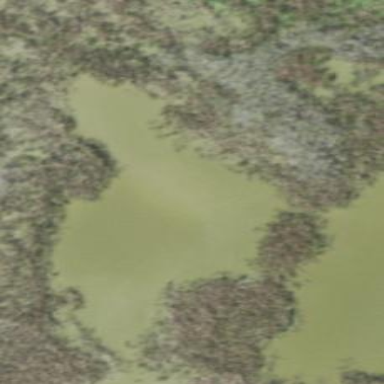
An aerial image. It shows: Marshy wetland area.